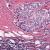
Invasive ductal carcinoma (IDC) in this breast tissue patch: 1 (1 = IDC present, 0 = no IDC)